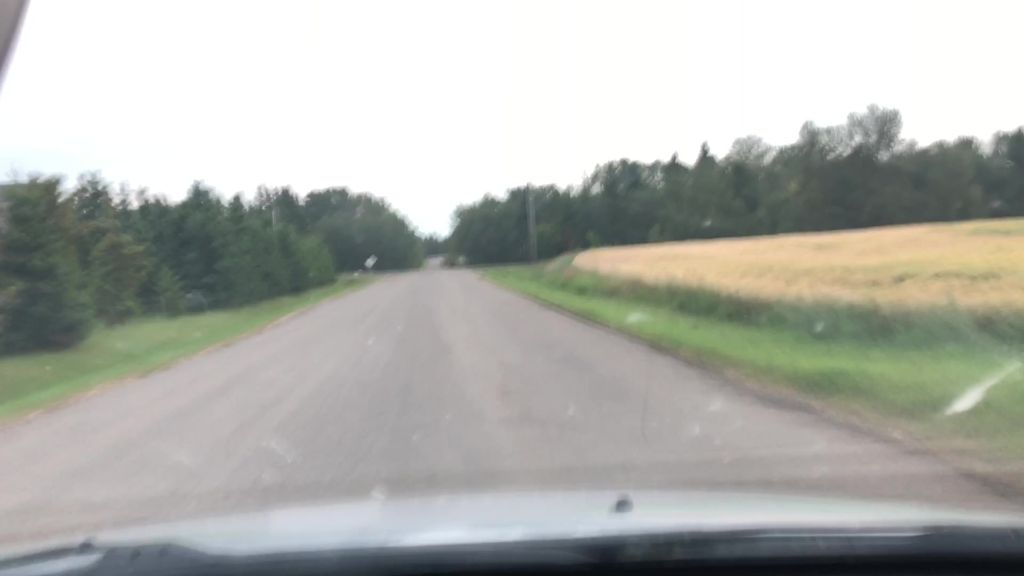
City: edmonton